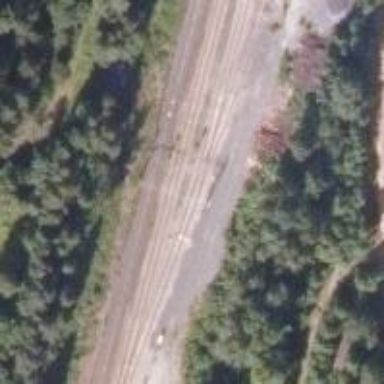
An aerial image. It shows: Railway track with electrified contact lines. This is siding track.